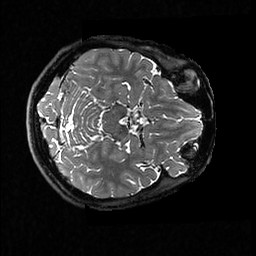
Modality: T2w
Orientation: axial
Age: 55
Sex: female
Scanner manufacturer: ge
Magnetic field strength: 3 T
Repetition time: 3.202 s
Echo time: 0.06683 s